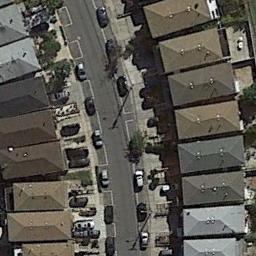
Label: dense_residential